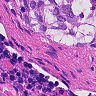
Metastatic tissue present: yes